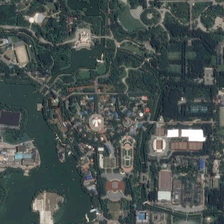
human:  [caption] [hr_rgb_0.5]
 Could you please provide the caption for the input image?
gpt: many green trees and buildings are in a large park with ponds .

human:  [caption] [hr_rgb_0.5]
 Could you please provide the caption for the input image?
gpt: many green trees and buildings are in a large park with ponds .

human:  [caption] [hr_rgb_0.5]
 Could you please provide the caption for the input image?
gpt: many green trees and buildings are in a large park with ponds .

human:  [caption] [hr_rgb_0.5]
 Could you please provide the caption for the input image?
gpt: many green trees and buildings are in a large park with ponds .

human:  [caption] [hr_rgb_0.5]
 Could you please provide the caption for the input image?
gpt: many green trees and buildings are in a large park with ponds .